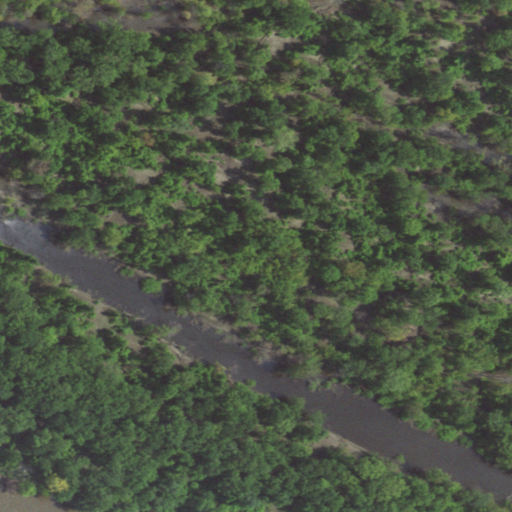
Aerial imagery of island in Illinois named Drift Island containing woody wetlands, open water, and herbaceous wetlands